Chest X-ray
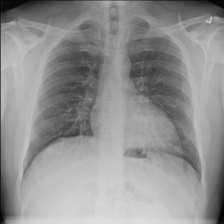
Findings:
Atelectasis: negative
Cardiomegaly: negative
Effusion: negative
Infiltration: negative
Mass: negative
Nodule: negative
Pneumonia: negative
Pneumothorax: negative
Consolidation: negative
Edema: negative
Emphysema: negative
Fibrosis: negative
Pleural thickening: negative
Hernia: negative